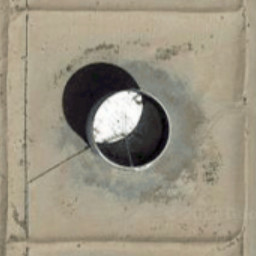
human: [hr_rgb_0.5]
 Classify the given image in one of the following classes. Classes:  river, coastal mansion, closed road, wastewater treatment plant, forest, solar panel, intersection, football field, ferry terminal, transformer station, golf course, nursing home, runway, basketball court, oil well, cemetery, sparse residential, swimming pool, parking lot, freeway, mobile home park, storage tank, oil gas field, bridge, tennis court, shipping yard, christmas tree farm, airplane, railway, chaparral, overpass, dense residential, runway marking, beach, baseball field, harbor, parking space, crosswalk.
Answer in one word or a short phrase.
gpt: storage tank